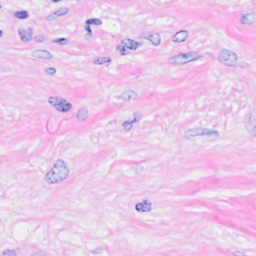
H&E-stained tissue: Breast